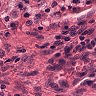
Metastatic tissue present: no